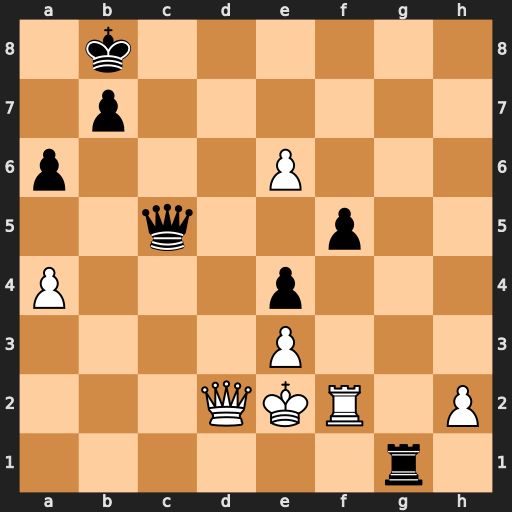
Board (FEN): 1k6/1p6/p3P3/2q2p2/P3p3/4P3/3QKR1P/6r1
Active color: w
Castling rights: -
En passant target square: -
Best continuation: Qd8+ Ka7 Qd4 b6 Qxc5